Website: macys
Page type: billing-address
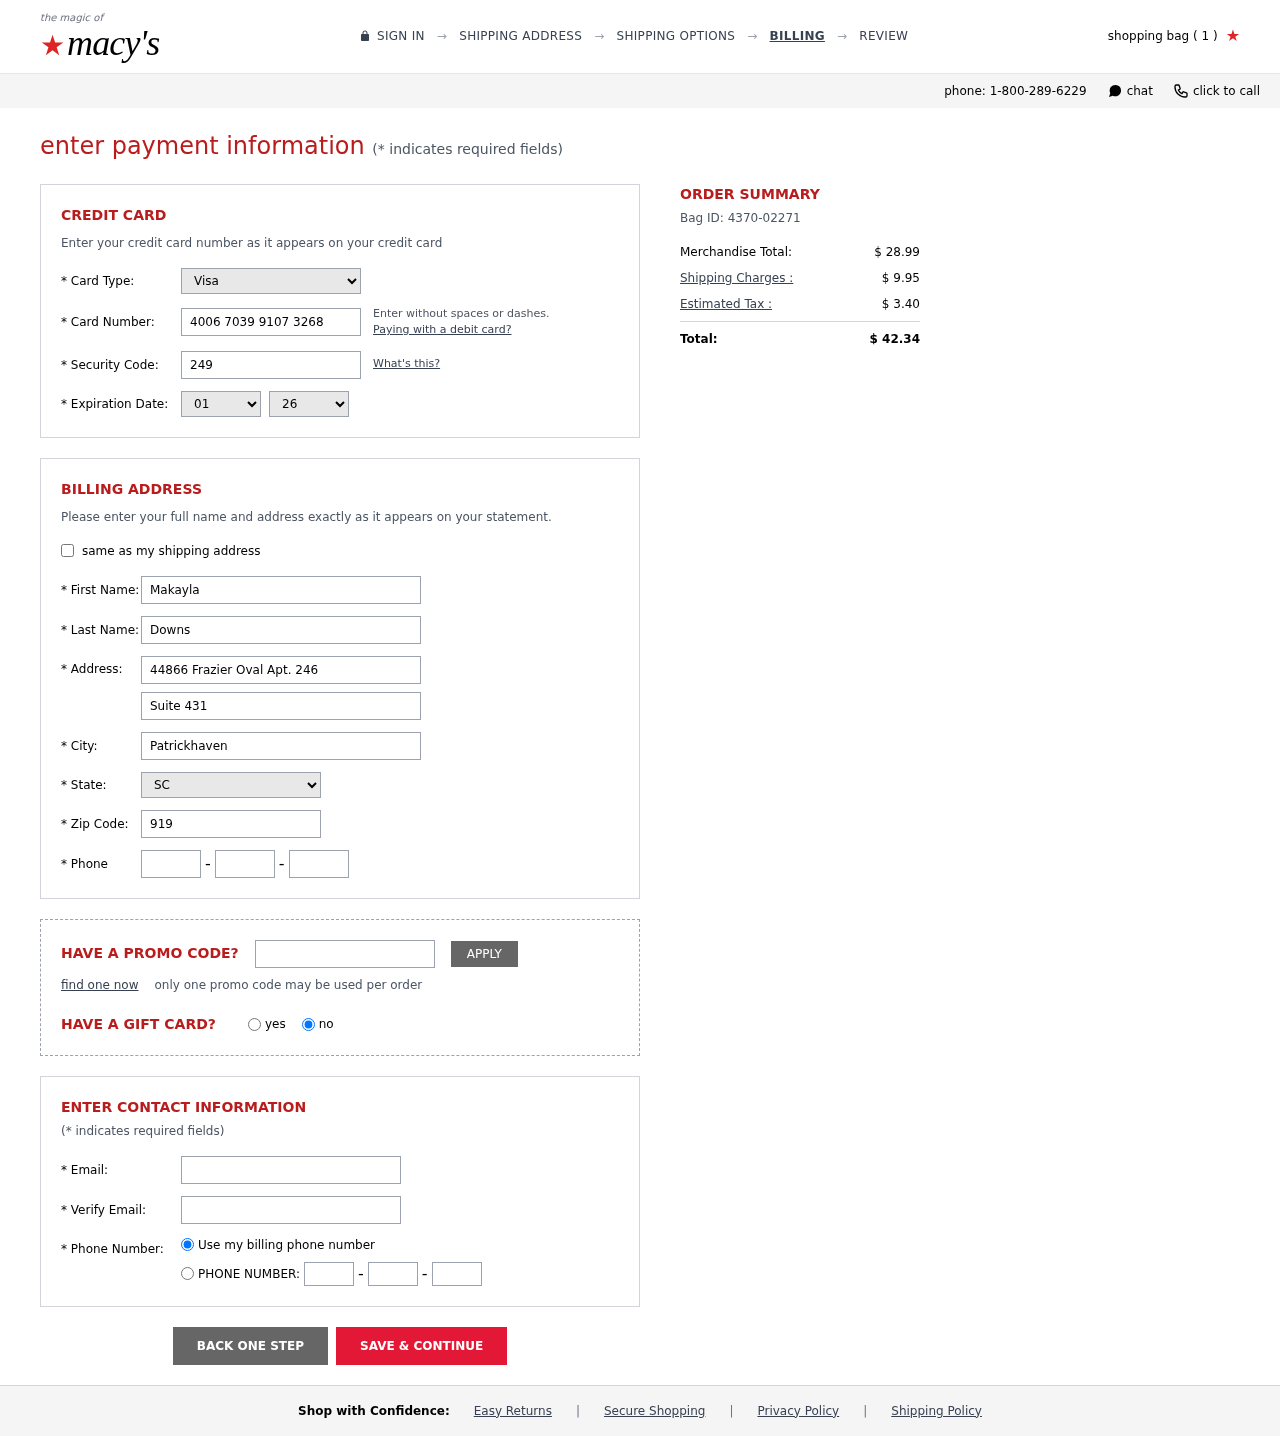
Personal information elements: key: PII_CARD_CVV
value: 249
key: PII_CARD_EXPIRY_MONTH
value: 01
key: PII_CARD_EXPIRY_YEAR
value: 26
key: PII_CARD_NUMBER
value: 4006 7039 9107 3268
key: PII_CARD_TYPE
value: Visa
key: PII_CITY
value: Patrickhaven
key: PII_EMAIL
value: makayla_downs@yahoo.com
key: PII_FIRSTNAME
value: Makayla
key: PII_LASTNAME
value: Downs
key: PII_PHONE_AREA
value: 727
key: PII_PHONE_PREFIX
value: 531
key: PII_PHONE_SUFFIX
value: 1196
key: PII_POSTCODE
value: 91949
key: PII_STATE_ABBR
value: SC
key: PII_STREET
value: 44866 Frazier Oval Apt. 246
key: PII_STREET2
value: Suite 431
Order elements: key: ORDER_NUM_ITEMS
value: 1
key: ORDER_ID
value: Bag ID: 4370-02271
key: ORDER_SUBTOTAL
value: $ 28.99
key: ORDER_SHIPPING_COST
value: $ 9.95
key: ORDER_TAX
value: $ 3.40
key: ORDER_TOTAL
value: $ 42.34